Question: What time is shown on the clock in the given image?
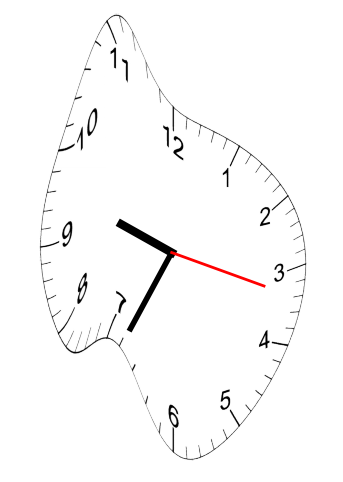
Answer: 09:34:17